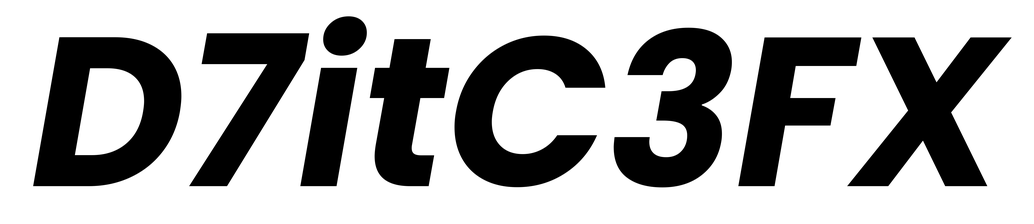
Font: Poppins-BoldItalic